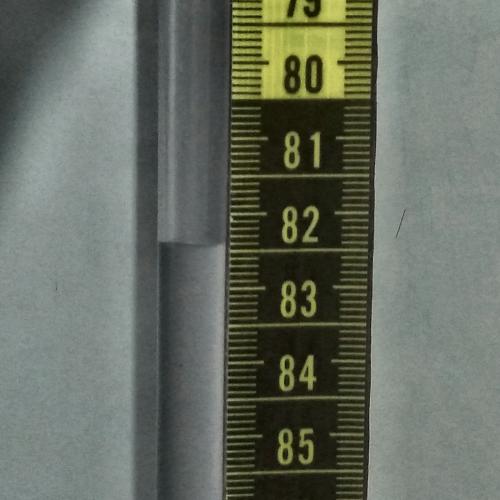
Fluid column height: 82.4 cm